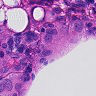
Metastatic tissue present: yes